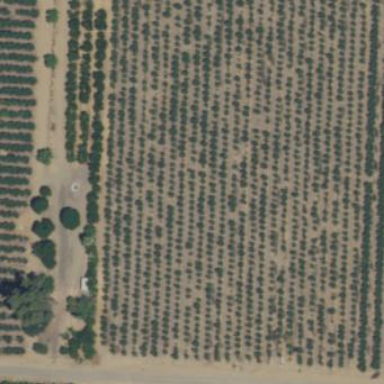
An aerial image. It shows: Orchard.